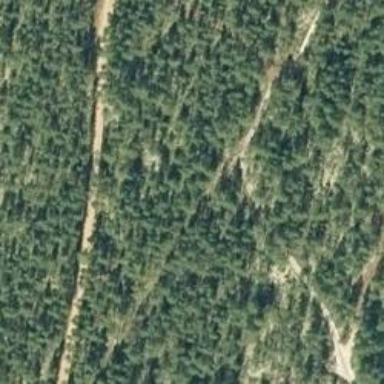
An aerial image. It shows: Path with excellent visibility for trail.